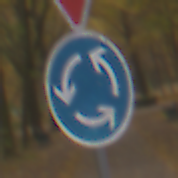
Verkehrszeichen: Kreisverkehr
Zusatzzeichen oben: VorfahrtGewaehren
Umgebung: Outdoor, Nature
Tageszeit: Midday
Wetter: Overcast
Licht: Natural
Jahreszeit: NotSpecified
Kontrast: LowContrast